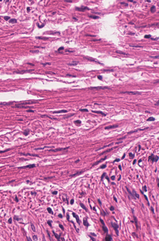
Tumor epithelial tissue: no
Tumor-associated stroma tissue: yes
Normal tissue: no